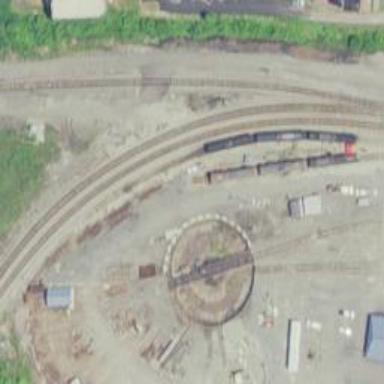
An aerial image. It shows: Railway siding with rails.